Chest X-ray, AP view. Patient: 37 years old, sex F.
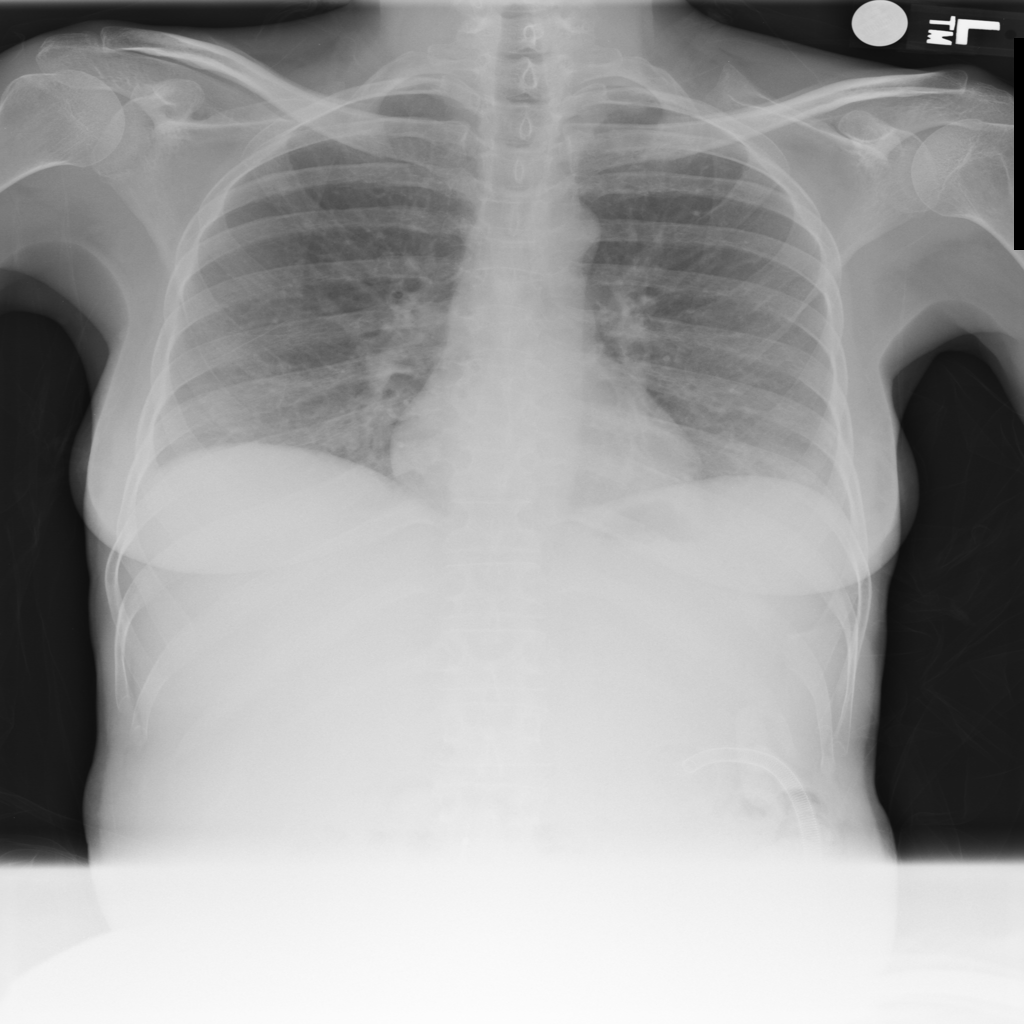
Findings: No Finding